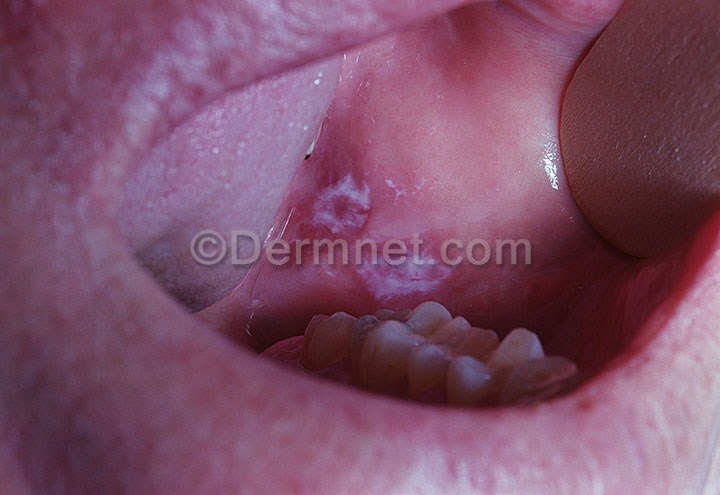
Disease: Actinic Keratosis Basal Cell Carcinoma and other Malignant Lesions